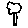
Label: tree